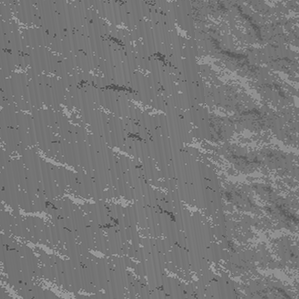
Label: frost